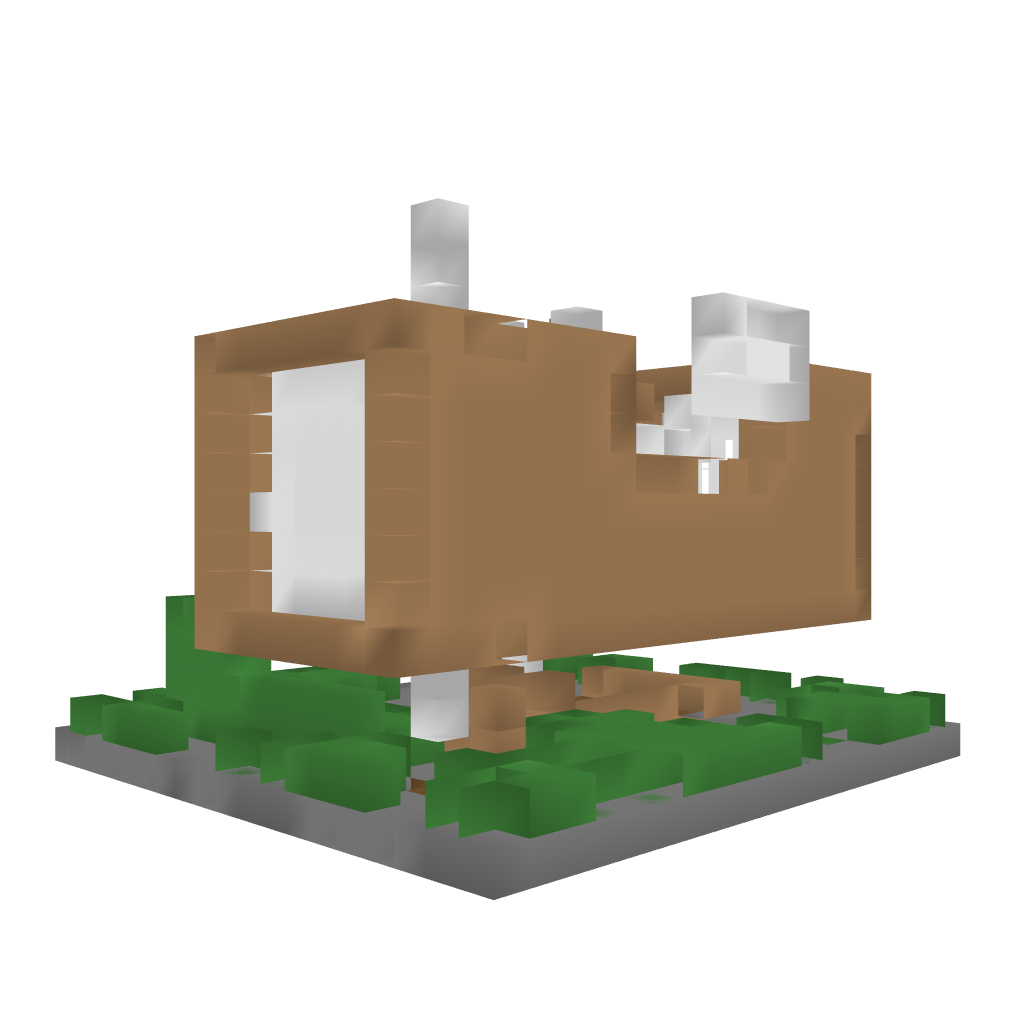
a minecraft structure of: Mondrian - the real modern house bad low quality